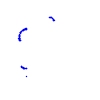
Particle: proton